Question: I am using this code to set custom background image for all UINavigationBars. The problem is that the final image does not appear to be retina size. I researched UINavigationBars are 640x88px. Thats exact dimensions of my UINavigationBar.png however I only see 320x44px on the iPhone Sim(retina) and my iphone 4 which is also retina.
The code that sets the image:
'''
UIImage *background = [UIImage imageNamed:@"UINavigationBar.png"];
[[UINavigationBar appearance] setBackgroundImage:background forBarMetrics:UIBarMetricsDefault];
'''
Here is a screenshot for illustration:

(the difference is there is no bottom dark line as in Photoshop. I can only see half of the image in the iPhone 5 Simulator (Retina))
My question is why this happens and how can I fix it? Thanks.
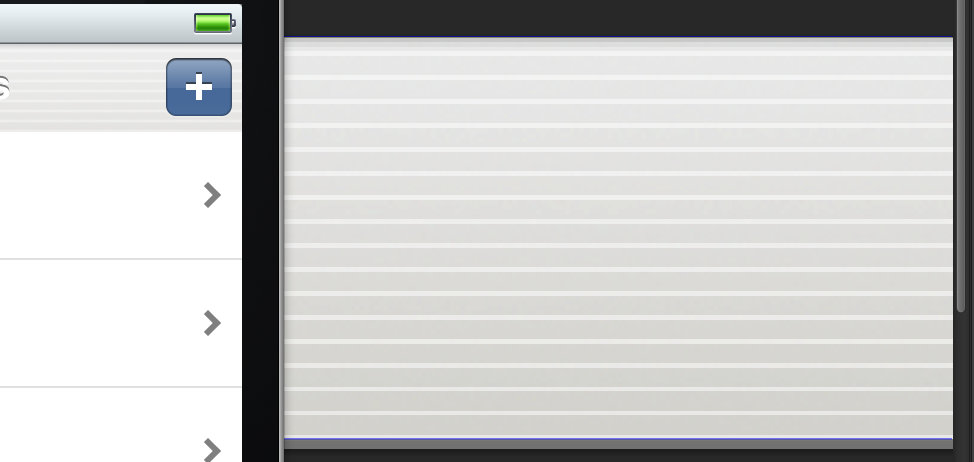
Answer: You need to have two '.png' files with different size and same name, but with @2x addition in the retina display file.
For example,
File 1 for regular display support:
size- 320x44,
name- UINavigationBar.png
File 2 for retina display support:
size- 640x88,
name- UINavigationBar@2x.png
In your code you always use UINavigationBar.png, the device will automatically know witch file to use, according to the hardware.